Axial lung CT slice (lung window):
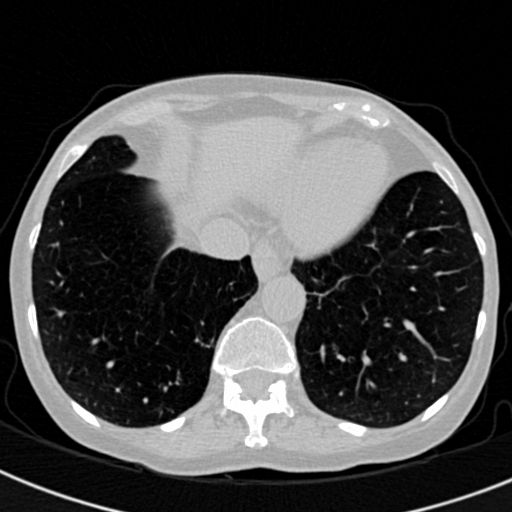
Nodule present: no